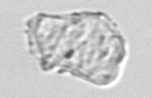
Label: detritus_transparent